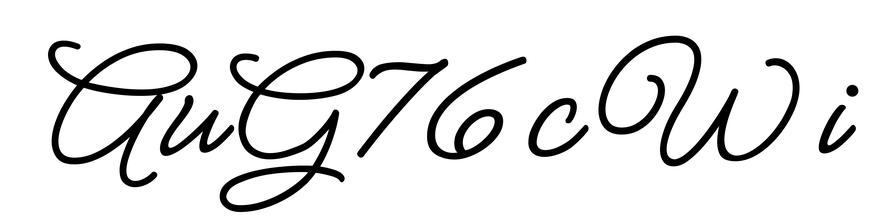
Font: MeowScript-Regular